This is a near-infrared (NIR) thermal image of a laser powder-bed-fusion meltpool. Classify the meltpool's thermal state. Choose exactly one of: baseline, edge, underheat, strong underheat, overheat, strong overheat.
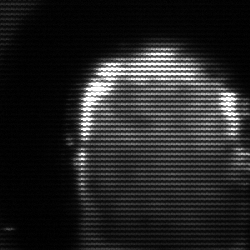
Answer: baseline